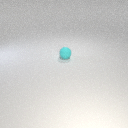
small cyan rubber sphere